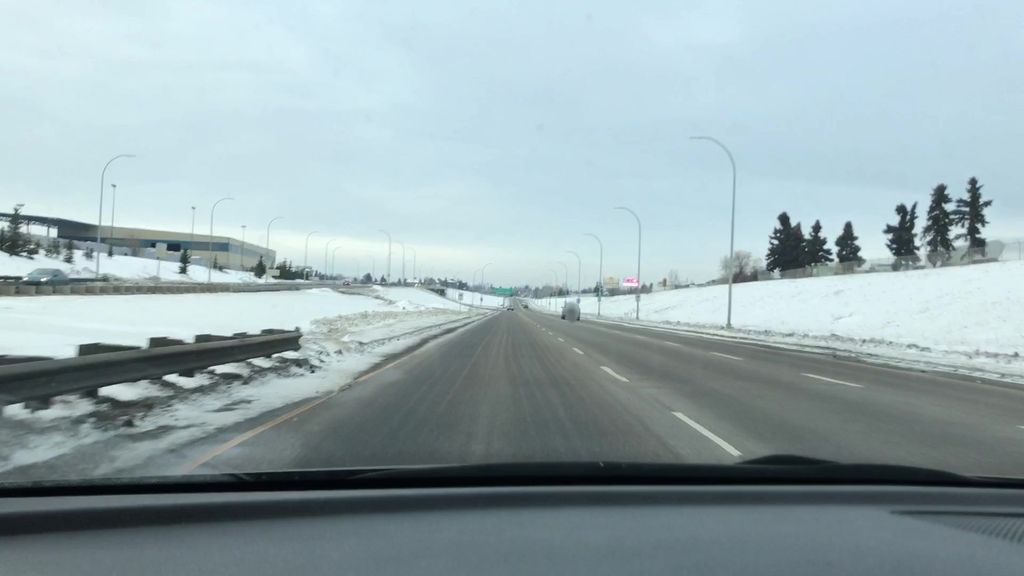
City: edmonton